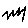
Label: zigzag